Aerial crown-view tile of a tropical tree (Barro Colorado Island, Panama), acquired 20250818:
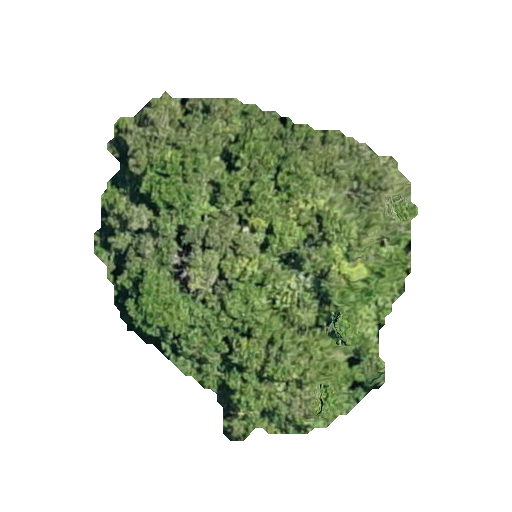
Species: Prioria copaifera
GBIF accepted scientific name: Prioria copaifera
Crown area: 114.478 m²